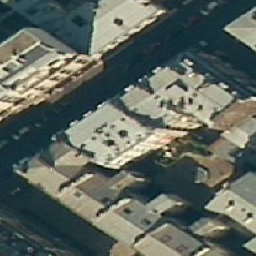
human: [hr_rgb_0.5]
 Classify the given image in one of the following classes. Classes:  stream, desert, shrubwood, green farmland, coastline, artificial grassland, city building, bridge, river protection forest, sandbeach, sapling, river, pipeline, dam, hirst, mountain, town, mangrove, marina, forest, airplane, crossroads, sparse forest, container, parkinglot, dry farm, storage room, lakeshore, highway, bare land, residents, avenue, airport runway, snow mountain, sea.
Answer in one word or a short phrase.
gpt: city building